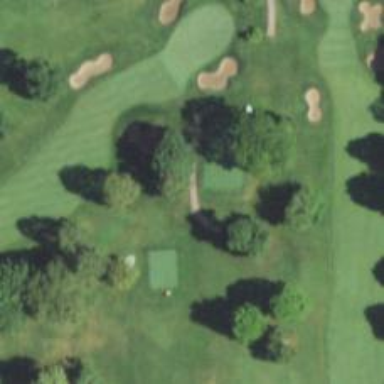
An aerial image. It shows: Well-maintained grade1 path designed for golf carts.